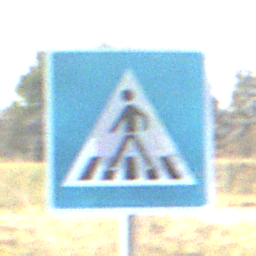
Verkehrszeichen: FussgaengerueberwegRechts
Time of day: MorningAfternoon
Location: Outdoor (Nature)
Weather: Clear
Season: NotSpecified
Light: Natural